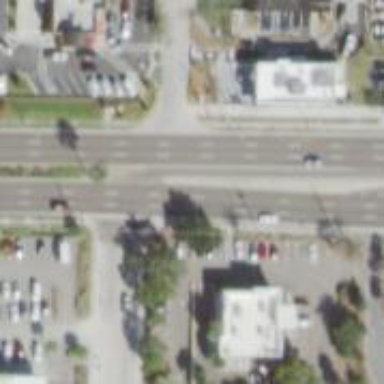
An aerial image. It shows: Primary link road with asphalt surface.